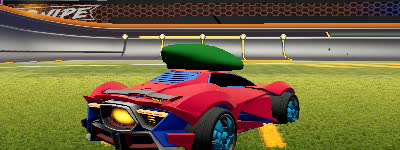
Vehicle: werewolf